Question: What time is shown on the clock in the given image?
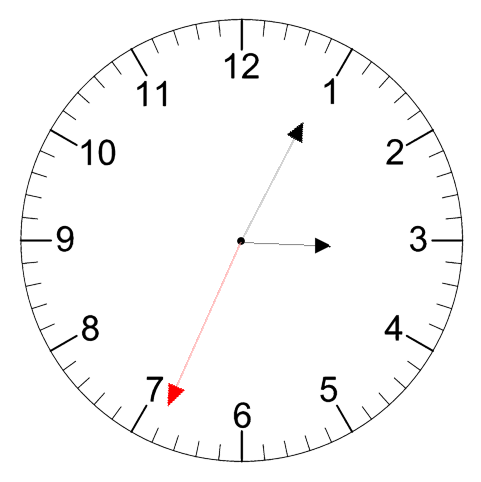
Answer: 03:04:34